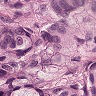
Metastatic tissue present: yes